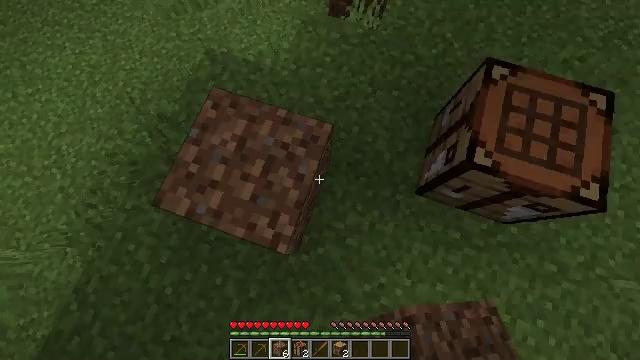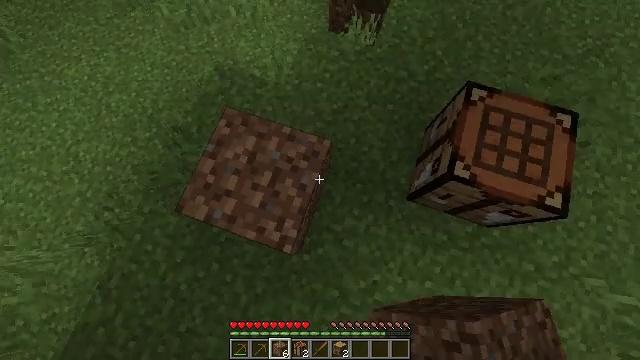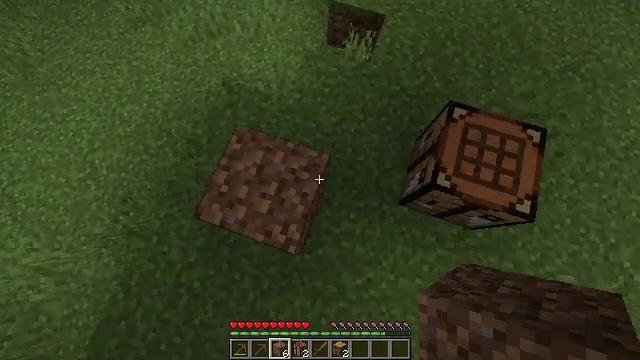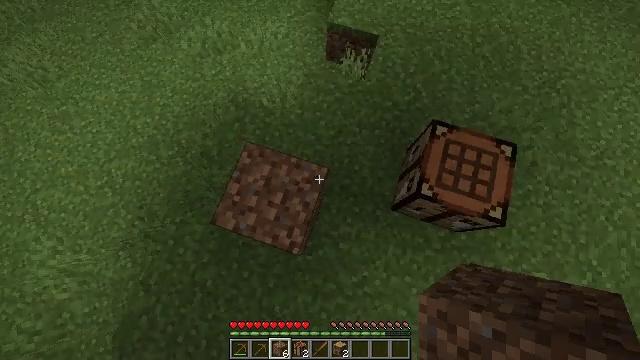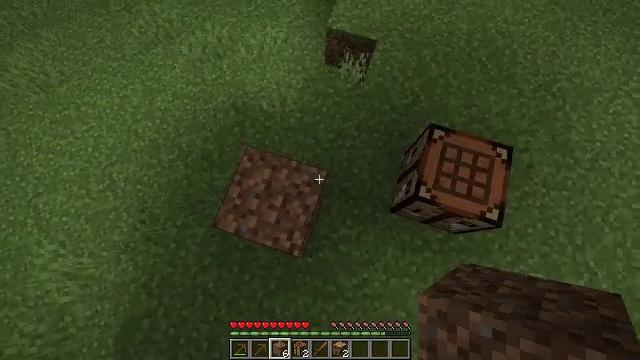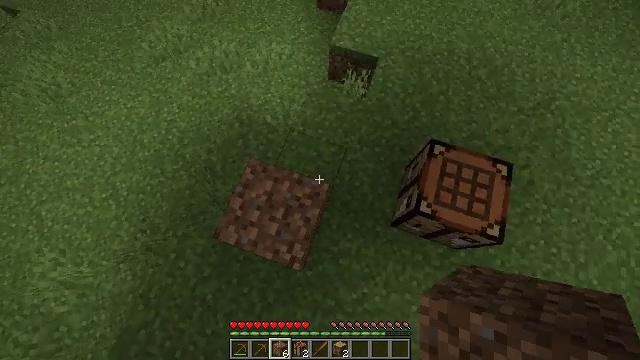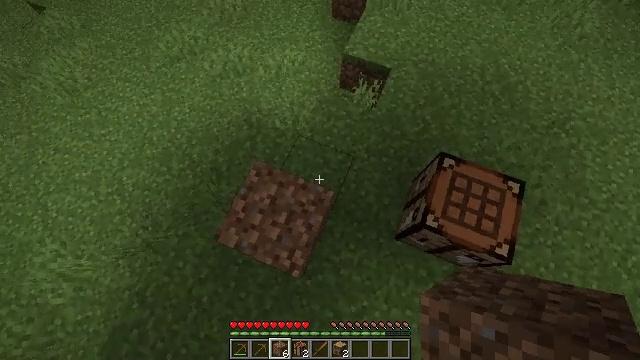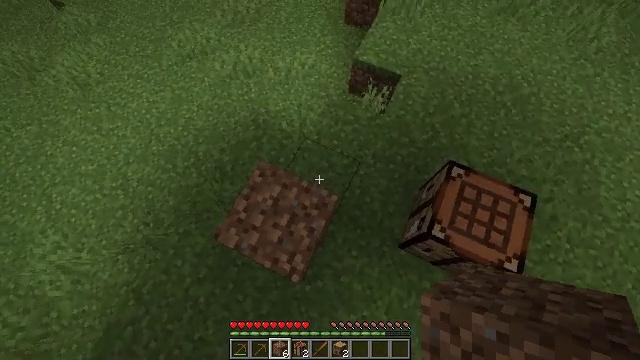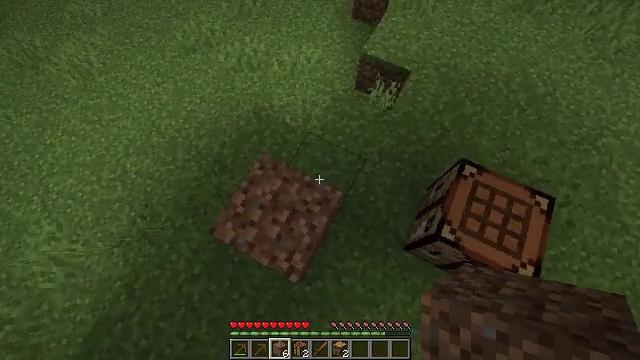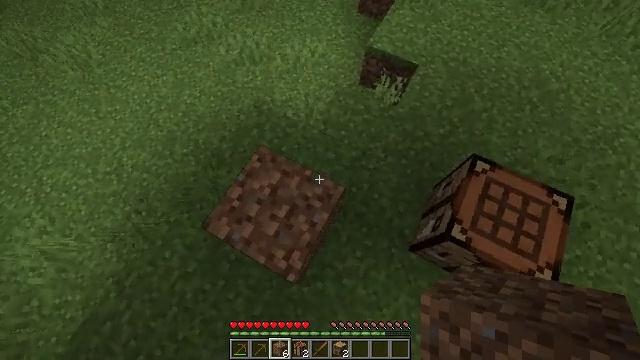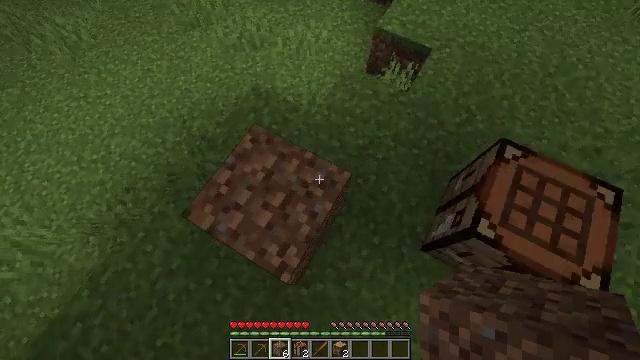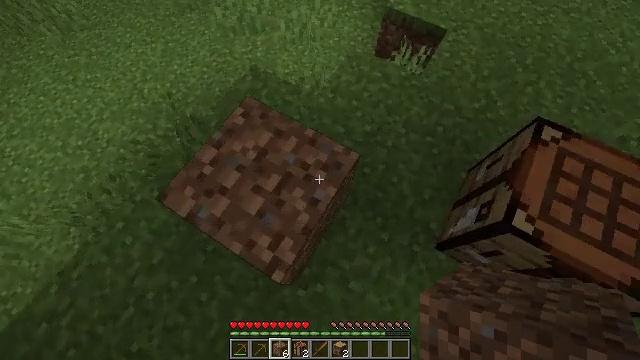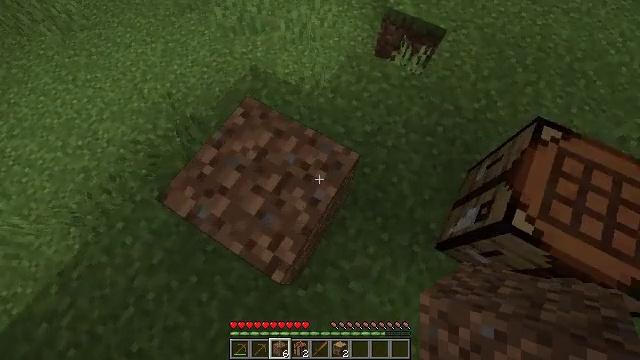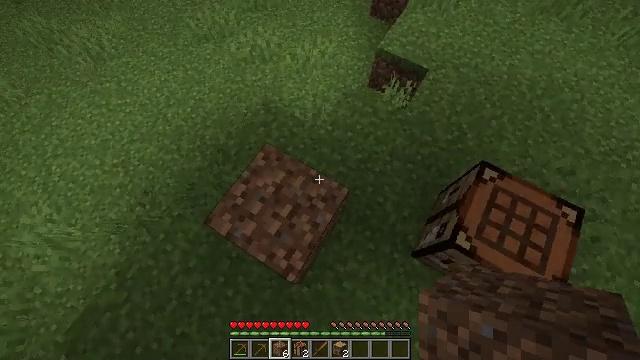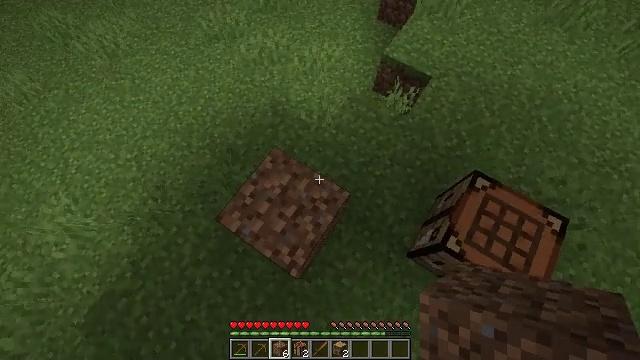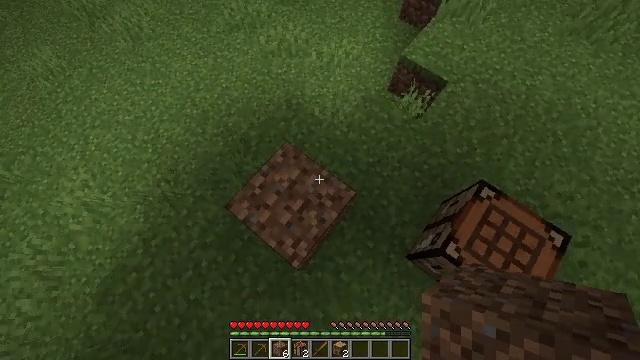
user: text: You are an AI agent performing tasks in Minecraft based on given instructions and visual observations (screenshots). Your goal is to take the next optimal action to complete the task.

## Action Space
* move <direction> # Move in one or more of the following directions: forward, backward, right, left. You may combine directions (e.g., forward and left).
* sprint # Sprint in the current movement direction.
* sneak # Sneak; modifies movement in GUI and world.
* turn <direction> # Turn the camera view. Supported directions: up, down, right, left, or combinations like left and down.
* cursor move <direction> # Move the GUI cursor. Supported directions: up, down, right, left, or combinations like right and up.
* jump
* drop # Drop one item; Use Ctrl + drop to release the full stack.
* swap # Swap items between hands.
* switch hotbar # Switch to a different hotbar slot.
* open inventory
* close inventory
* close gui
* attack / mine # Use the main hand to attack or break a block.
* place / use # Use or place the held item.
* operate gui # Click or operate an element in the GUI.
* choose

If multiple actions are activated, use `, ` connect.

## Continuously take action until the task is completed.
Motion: motion action
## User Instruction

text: Break the tree to get oak logs.
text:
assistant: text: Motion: jump
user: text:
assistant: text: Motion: jump
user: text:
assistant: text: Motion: jump
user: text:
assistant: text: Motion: jump
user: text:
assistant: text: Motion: turn left and up, jump
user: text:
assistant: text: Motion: turn left and up, jump
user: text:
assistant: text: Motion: turn left and up, jump
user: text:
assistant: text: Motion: turn left, jump
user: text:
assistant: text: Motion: turn left, jump
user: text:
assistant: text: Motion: turn left, jump
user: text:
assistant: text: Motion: turn left, use / place, jump
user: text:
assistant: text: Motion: use / place, jump
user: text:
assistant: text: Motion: use / place, jump
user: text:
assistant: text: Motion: turn left, jump
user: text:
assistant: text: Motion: turn left and down, jump
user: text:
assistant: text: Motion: turn left and down, jump
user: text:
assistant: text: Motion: jump
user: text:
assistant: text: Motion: jump
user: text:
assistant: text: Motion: jump
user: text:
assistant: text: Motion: jump
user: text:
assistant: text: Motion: jump
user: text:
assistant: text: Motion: jump
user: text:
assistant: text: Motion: turn left, jump
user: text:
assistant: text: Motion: turn left and down, use / place, jump
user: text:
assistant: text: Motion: use / place, jump
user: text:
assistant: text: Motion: use / place, jump
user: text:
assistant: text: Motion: jump
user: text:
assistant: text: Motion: jump
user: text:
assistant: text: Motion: jump
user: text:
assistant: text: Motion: jump